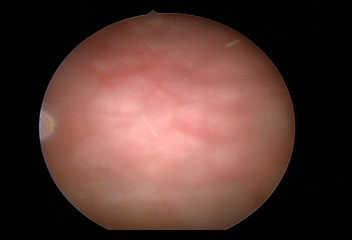
Modality: WLC
Class: Normal mucosa
Bladder cancer association: No